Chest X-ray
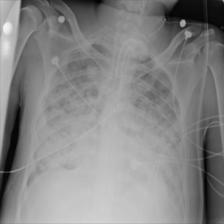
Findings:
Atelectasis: negative
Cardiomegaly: negative
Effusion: negative
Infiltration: positive
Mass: negative
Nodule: positive
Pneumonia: negative
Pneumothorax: negative
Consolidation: negative
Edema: negative
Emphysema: negative
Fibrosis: negative
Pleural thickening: negative
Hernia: negative